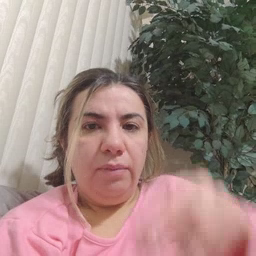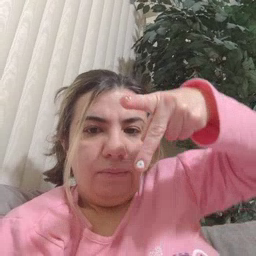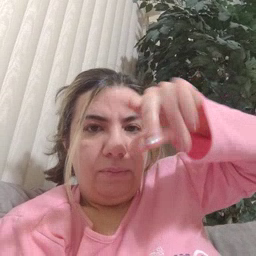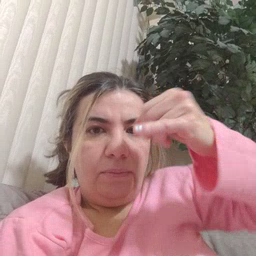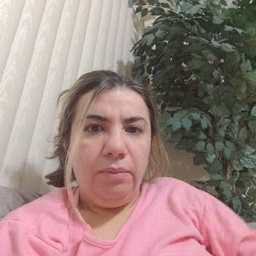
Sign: pajamas